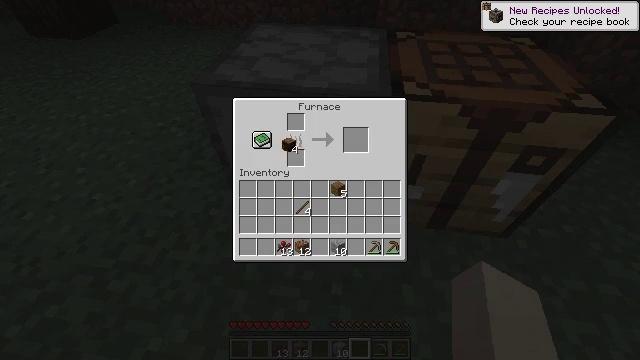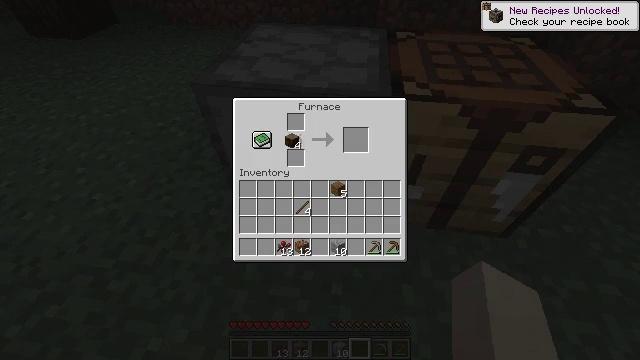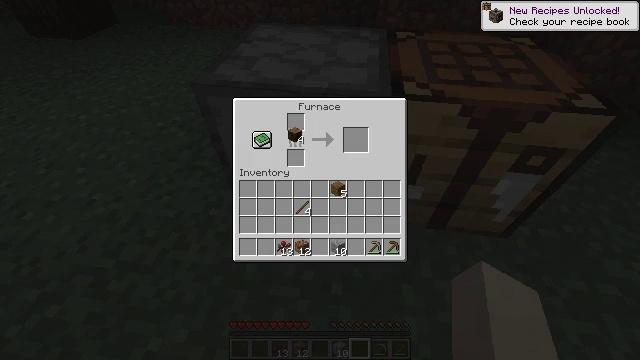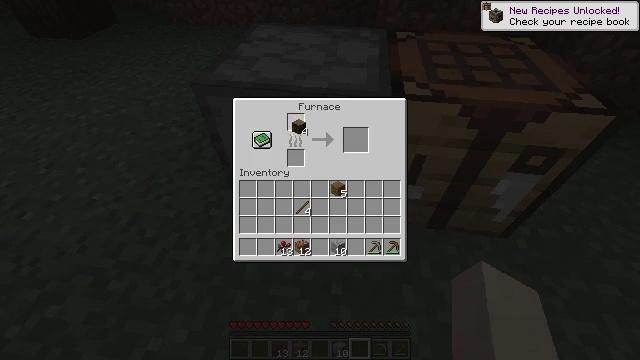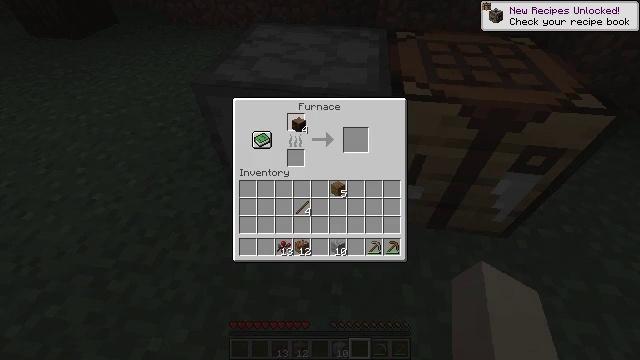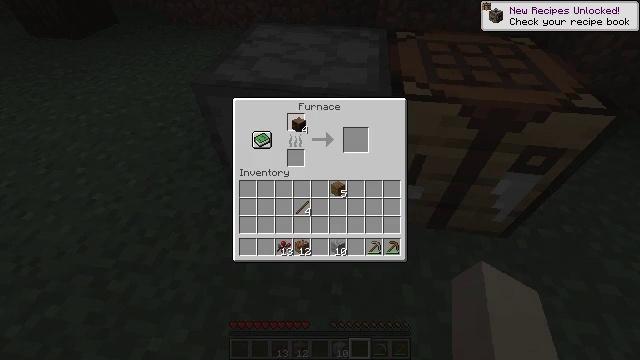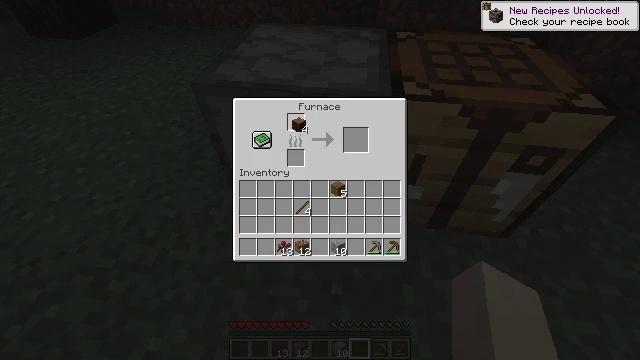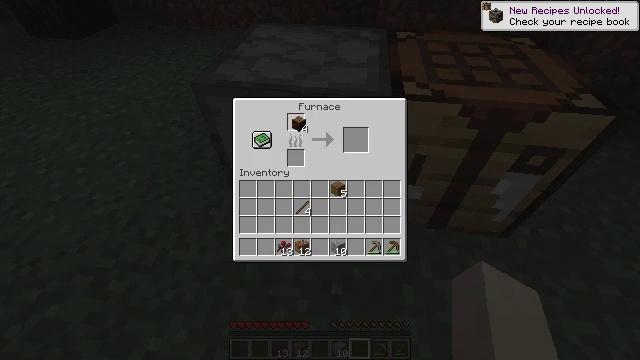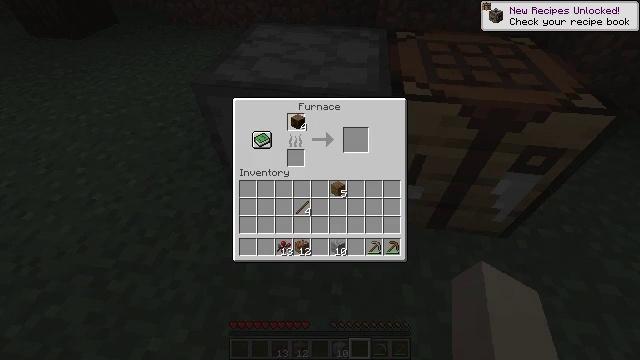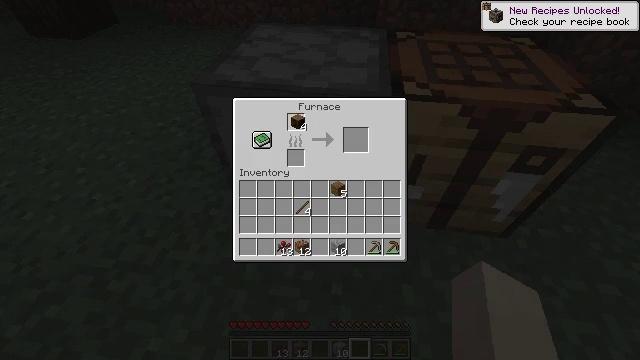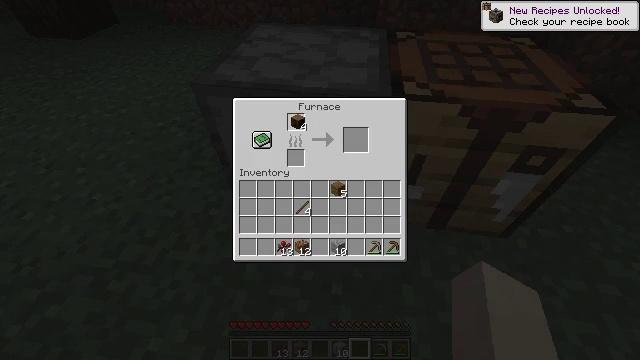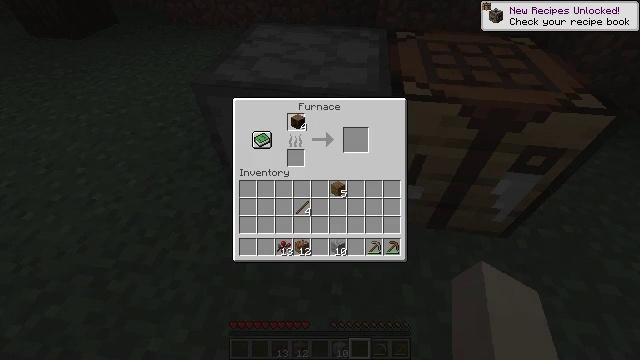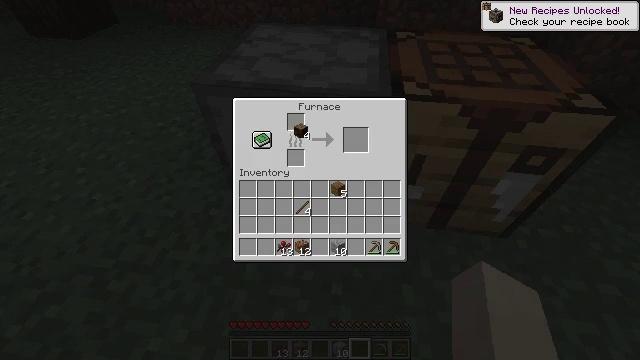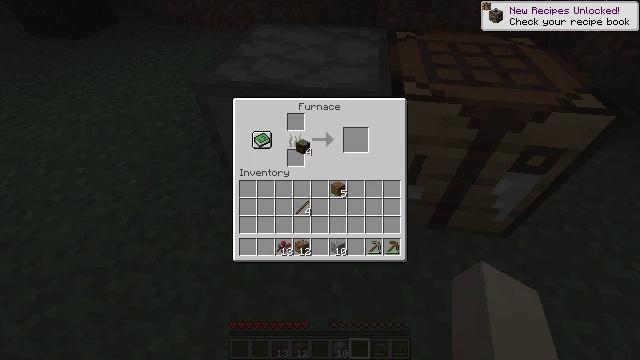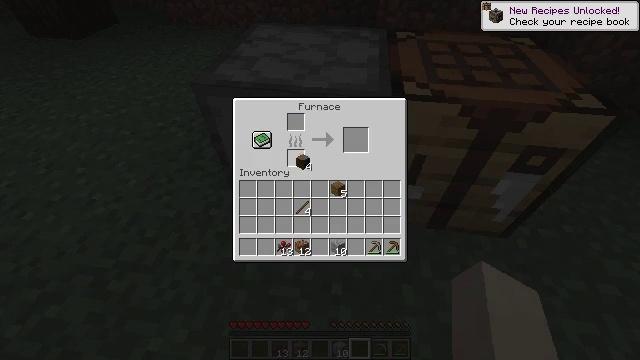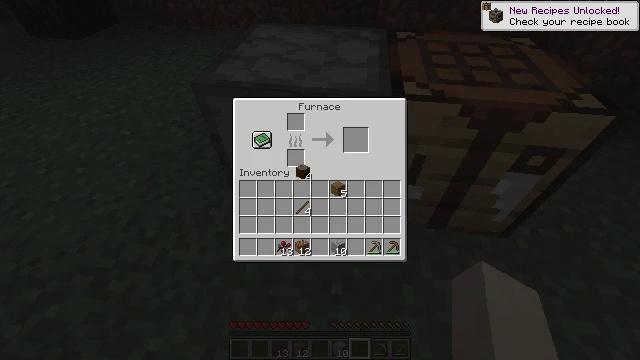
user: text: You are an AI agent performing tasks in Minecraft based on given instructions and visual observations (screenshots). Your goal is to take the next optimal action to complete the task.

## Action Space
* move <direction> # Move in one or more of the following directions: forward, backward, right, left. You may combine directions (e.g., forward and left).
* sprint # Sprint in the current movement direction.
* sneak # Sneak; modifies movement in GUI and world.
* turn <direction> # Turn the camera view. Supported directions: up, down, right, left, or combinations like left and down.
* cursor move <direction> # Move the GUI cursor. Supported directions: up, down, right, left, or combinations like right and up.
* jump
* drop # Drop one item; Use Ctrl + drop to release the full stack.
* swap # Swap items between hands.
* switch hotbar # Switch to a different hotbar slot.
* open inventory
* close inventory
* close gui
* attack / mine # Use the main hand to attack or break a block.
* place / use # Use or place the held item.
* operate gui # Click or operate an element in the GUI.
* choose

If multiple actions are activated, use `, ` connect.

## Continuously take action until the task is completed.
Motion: motion action
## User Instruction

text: Use logs and furnace to produce charcoal.
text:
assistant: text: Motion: no_op
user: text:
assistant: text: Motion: no_op
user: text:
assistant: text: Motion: cursor move up
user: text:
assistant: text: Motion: no_op
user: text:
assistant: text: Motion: no_op
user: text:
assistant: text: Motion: no_op
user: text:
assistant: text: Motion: no_op
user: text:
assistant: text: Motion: no_op
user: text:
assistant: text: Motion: choose
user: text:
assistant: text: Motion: choose
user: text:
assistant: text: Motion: choose
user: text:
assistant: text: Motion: cursor move down
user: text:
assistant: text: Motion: cursor move down
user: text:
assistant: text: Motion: cursor move down
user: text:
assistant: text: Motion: cursor move down
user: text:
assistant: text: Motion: no_op
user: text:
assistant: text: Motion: no_op
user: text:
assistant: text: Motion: cursor move down
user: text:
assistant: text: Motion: no_op
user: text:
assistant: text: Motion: no_op
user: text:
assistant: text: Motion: no_op
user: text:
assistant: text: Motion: no_op
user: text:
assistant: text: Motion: no_op
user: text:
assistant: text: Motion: cursor move up
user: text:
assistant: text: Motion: cursor move up
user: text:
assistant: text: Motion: cursor move up
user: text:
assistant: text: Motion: cursor move up
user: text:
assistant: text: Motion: no_op
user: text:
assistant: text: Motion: no_op
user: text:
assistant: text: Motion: no_op